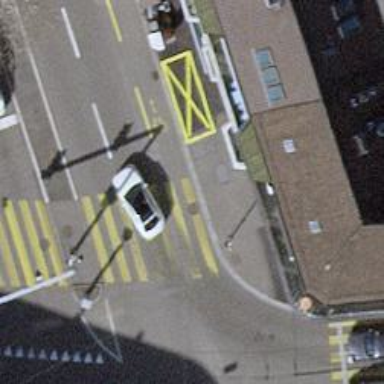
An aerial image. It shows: Kerb barrier.